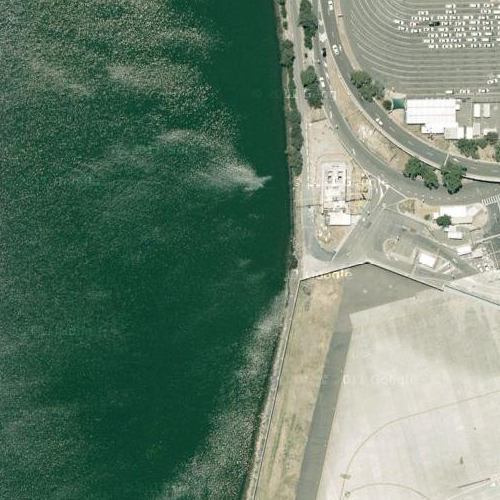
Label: sydney